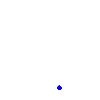
Particle: pion